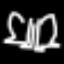
Label: frog